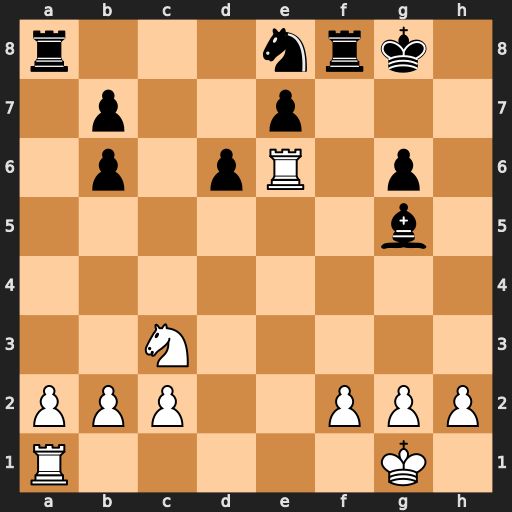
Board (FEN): r3nrk1/1p2p3/1p1pR1p1/6b1/8/2N5/PPP2PPP/R5K1
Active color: w
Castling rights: -
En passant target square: -
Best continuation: Rxg6+ Kf7 Rxg5